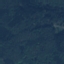
Land use / land cover class: Forest